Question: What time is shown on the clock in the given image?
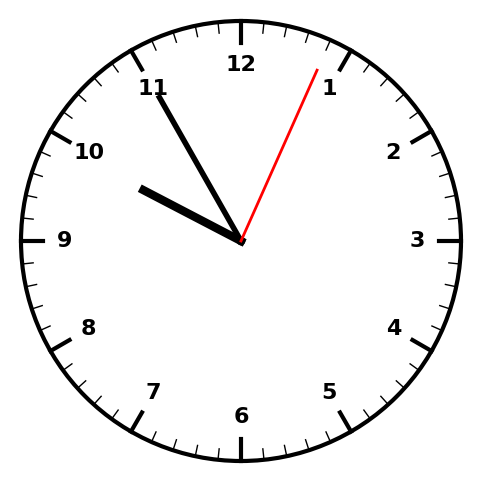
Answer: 09:55:04